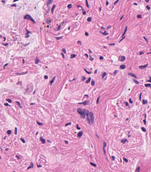
Tumor epithelial tissue: no
Tumor-associated stroma tissue: no
Normal tissue: yes